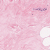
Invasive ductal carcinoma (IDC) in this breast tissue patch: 0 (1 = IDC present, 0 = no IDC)